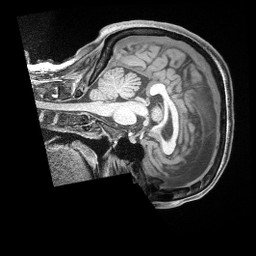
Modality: T1w
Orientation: sagittal
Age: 36
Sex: female
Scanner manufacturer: siemens
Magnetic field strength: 3 T
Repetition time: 2 s
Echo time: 0.00211 s